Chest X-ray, AP view. Patient: 52 years old, sex M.
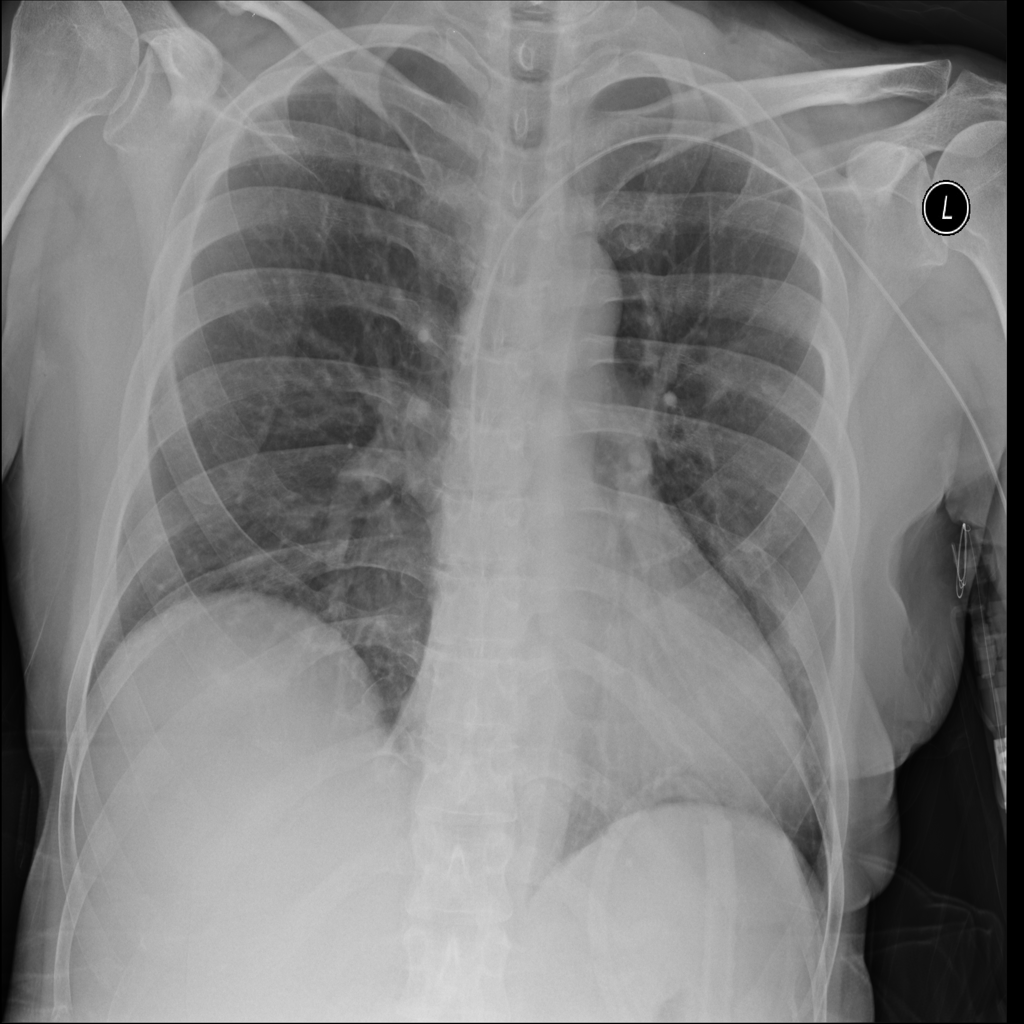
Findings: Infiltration